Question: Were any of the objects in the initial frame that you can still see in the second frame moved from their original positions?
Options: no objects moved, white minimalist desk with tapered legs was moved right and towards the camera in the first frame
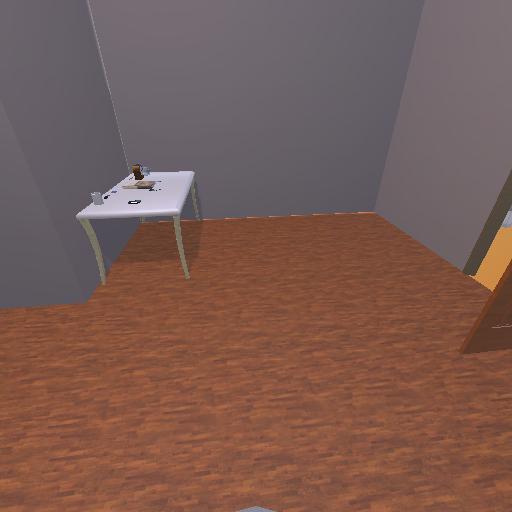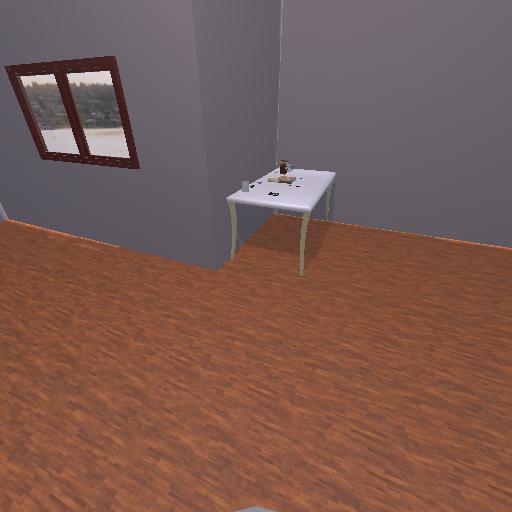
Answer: no objects moved